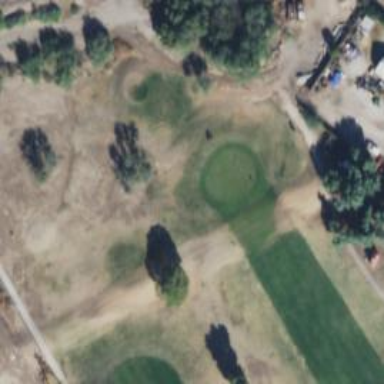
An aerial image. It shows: Golf hole.